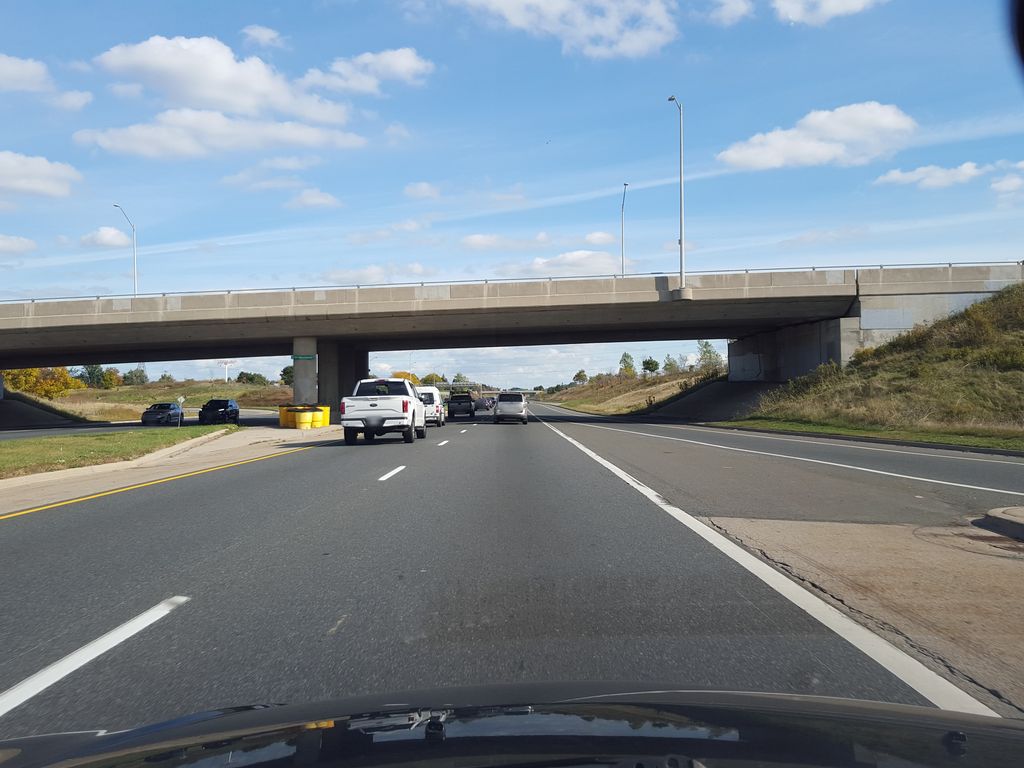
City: hamilton